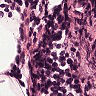
Metastatic tissue present: no